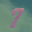
Label: 7